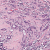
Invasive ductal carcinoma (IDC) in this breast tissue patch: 0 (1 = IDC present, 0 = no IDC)